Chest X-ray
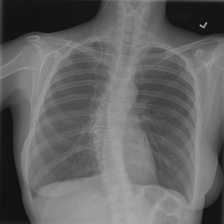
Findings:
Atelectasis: negative
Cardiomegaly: negative
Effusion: negative
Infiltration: negative
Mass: negative
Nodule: negative
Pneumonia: negative
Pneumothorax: negative
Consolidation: negative
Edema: negative
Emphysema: negative
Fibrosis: negative
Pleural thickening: negative
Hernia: negative